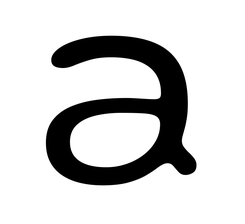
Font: Gluten_Light